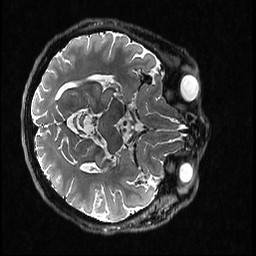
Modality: T2w
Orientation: axial
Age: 65
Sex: female
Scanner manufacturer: ge
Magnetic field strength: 3 T
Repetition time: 3.202 s
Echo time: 0.06429 s